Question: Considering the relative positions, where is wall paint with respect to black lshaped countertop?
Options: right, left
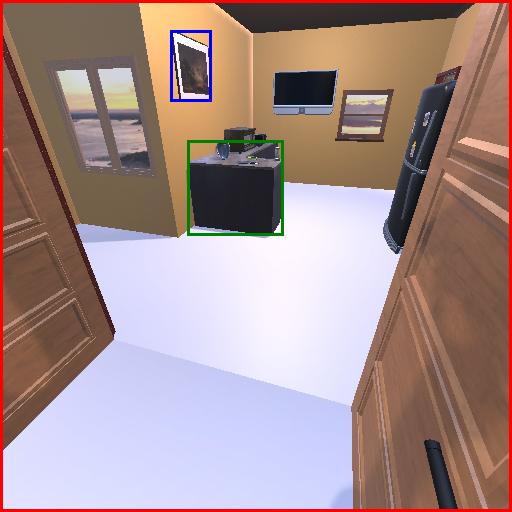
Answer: right